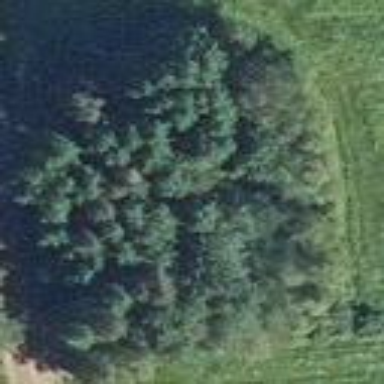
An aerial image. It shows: Forest area.